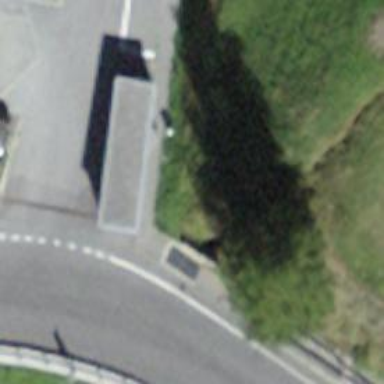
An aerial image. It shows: Toilets are available here.